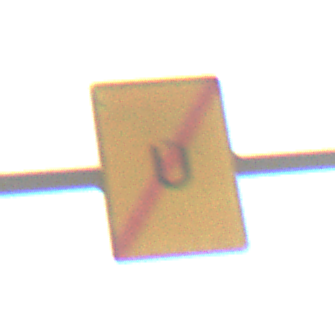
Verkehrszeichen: EndeUmleitung
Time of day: MorningAfternoon
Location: Outdoor (Urban)
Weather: Clear
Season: NotSpecified
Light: Natural